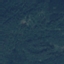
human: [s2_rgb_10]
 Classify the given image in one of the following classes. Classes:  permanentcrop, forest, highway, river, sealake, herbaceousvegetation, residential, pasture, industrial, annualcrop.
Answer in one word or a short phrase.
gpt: Forest